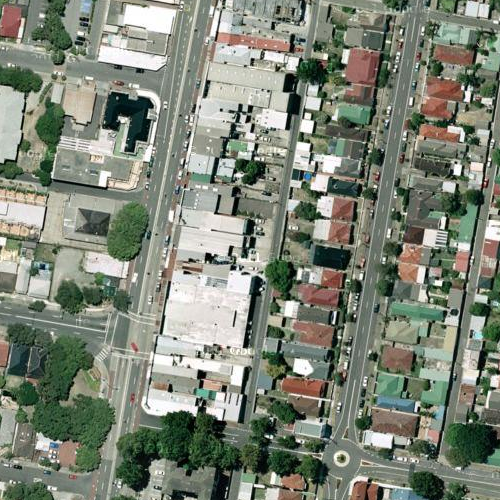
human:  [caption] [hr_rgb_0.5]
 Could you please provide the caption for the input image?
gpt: A residential area with houses arranged very neatly while many plants on the roadside .

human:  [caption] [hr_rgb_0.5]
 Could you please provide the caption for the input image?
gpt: Many houses arranged in lines in a residential area .

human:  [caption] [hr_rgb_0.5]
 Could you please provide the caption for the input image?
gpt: A town with many houses arranged in lines some while roads go through this area .

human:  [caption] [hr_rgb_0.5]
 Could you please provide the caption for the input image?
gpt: A residential area with houses arranged in lines while some roads go through this area .

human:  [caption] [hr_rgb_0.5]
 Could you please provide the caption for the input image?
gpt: A residential area with houses neatly arranged and some straight roads go through .